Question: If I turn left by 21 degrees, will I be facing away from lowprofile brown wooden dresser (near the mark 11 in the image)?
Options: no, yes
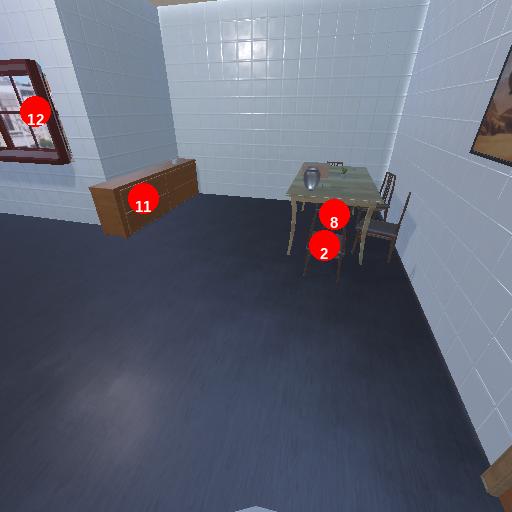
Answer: no